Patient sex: M
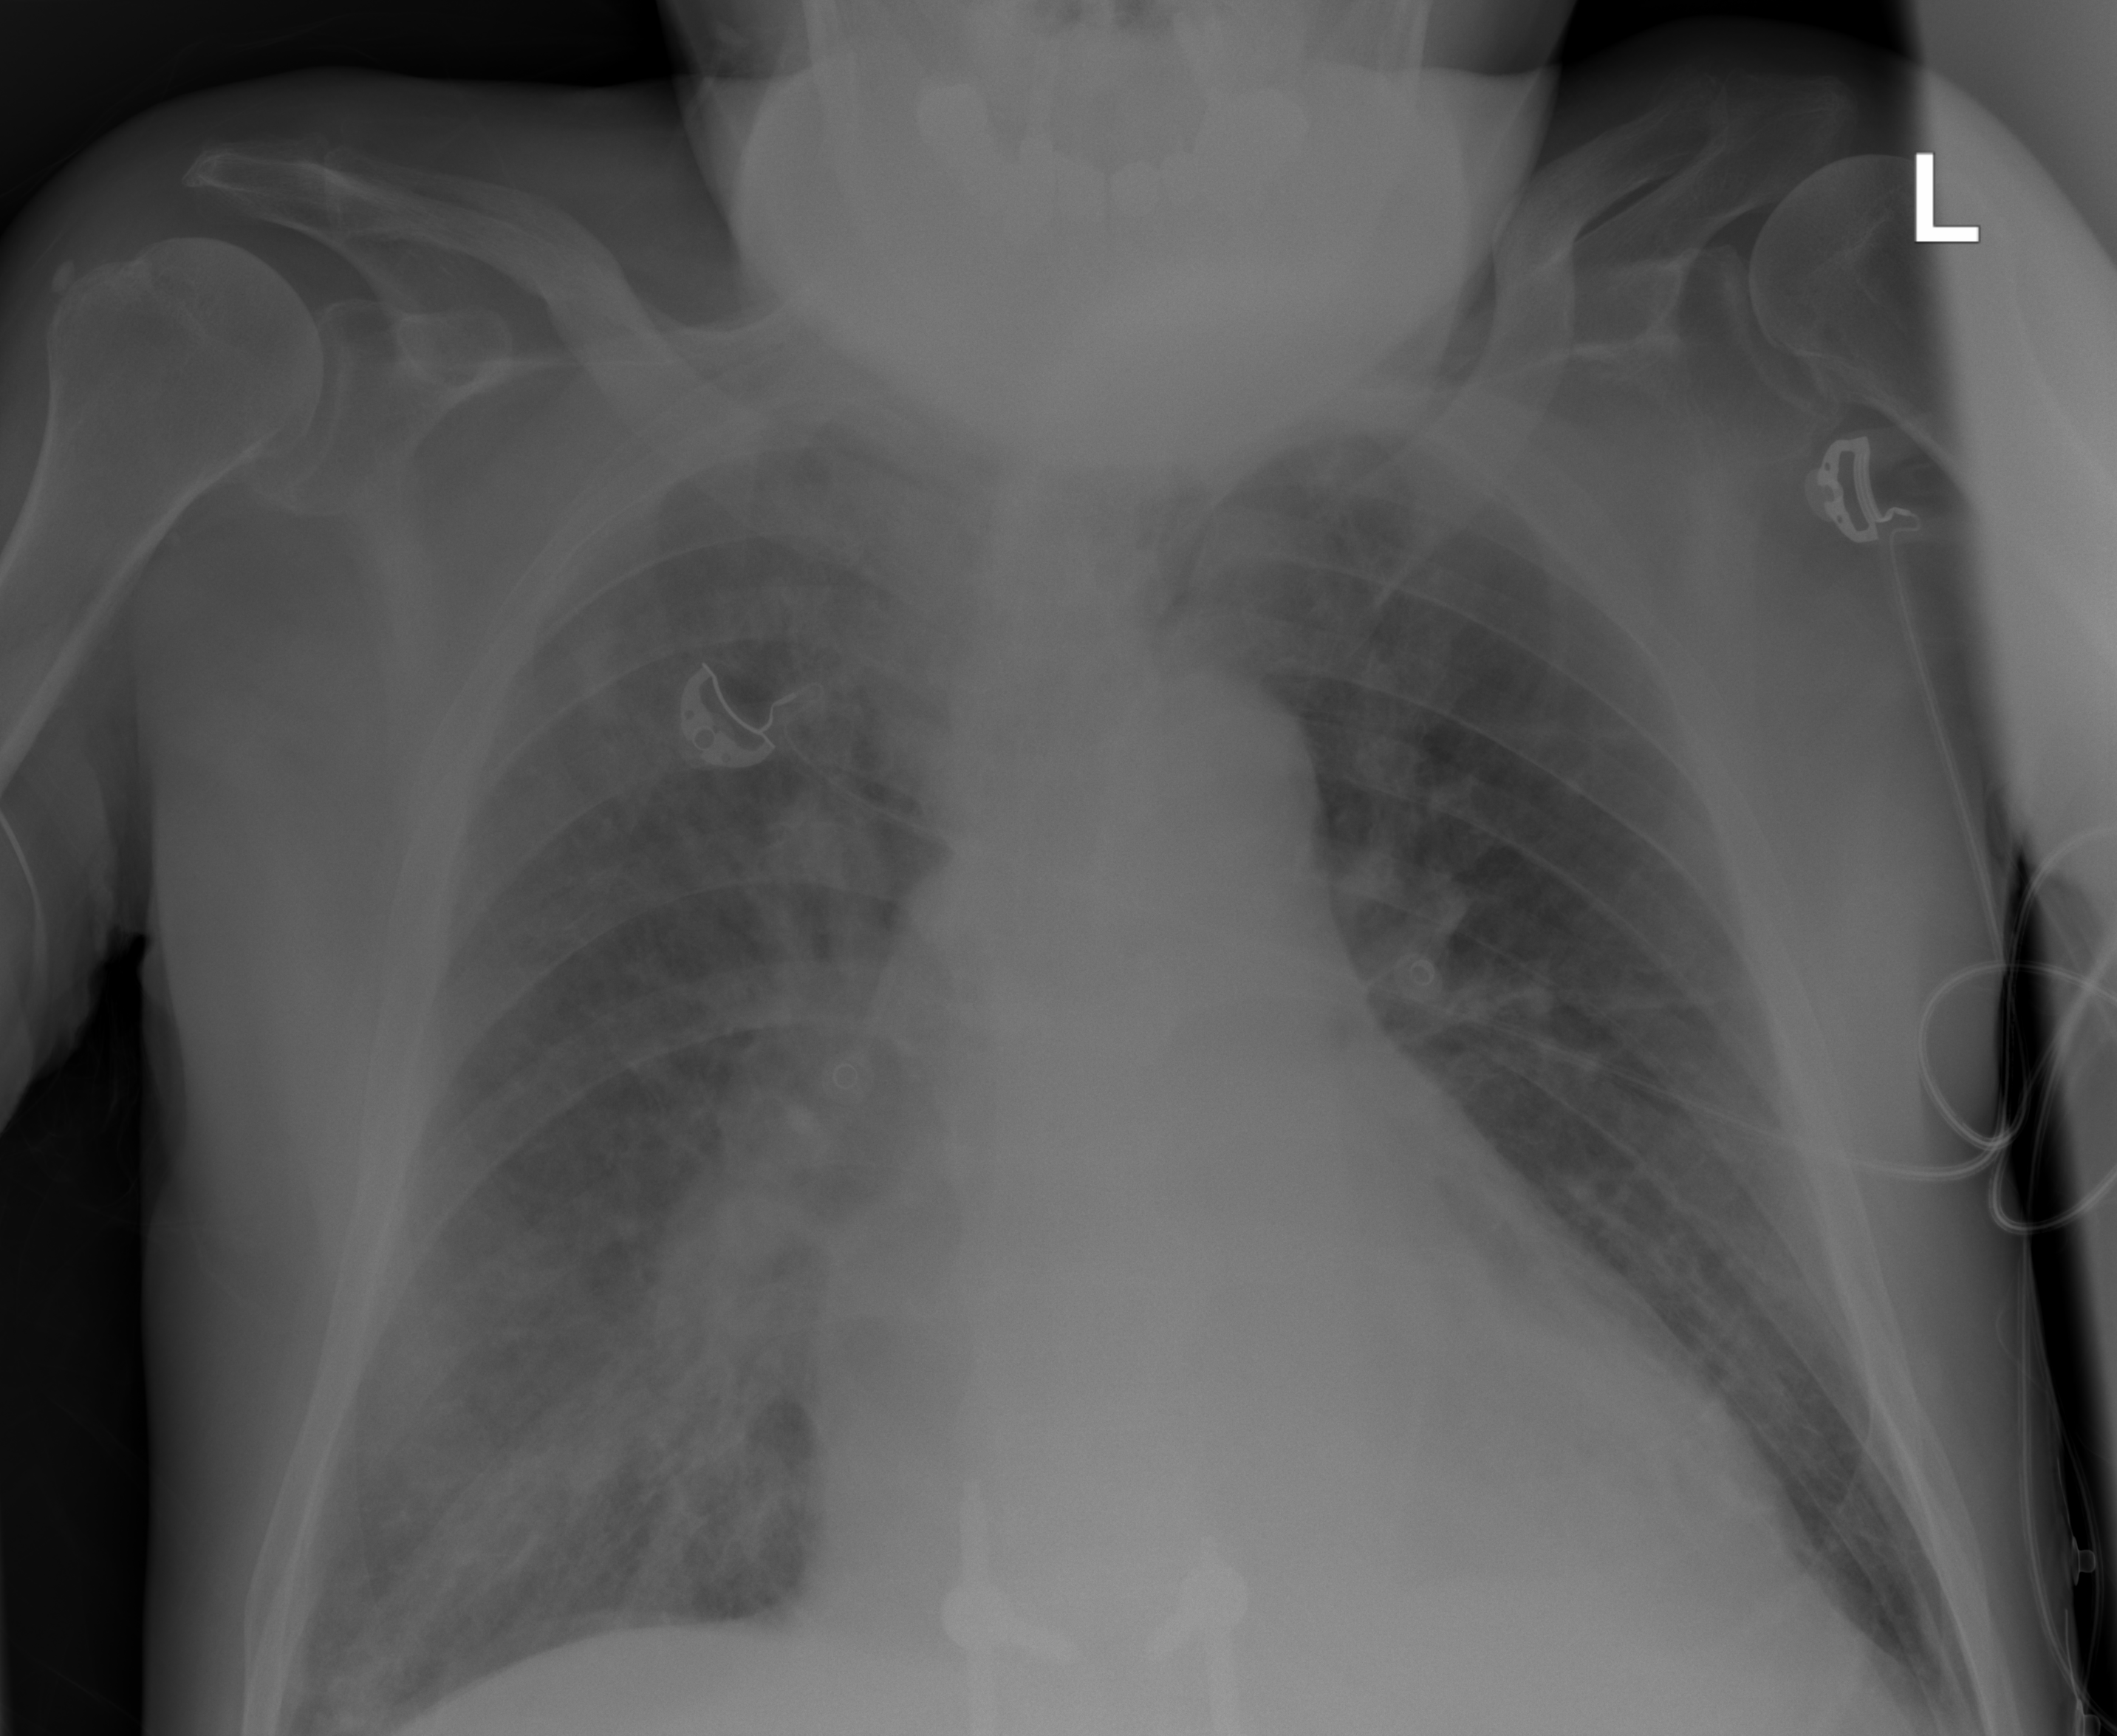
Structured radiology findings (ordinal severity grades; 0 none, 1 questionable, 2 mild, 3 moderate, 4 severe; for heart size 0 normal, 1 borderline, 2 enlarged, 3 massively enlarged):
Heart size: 2
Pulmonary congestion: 2
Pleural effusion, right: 2
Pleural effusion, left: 1
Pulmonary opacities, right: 3
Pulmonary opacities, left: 2
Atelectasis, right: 0
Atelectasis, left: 0